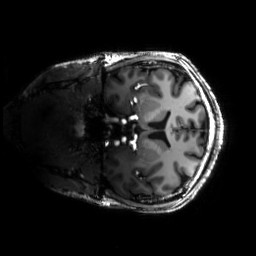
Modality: T1w
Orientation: coronal
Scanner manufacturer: siemens
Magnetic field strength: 6.98 T
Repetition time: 2.3 s
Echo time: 0.00268 s